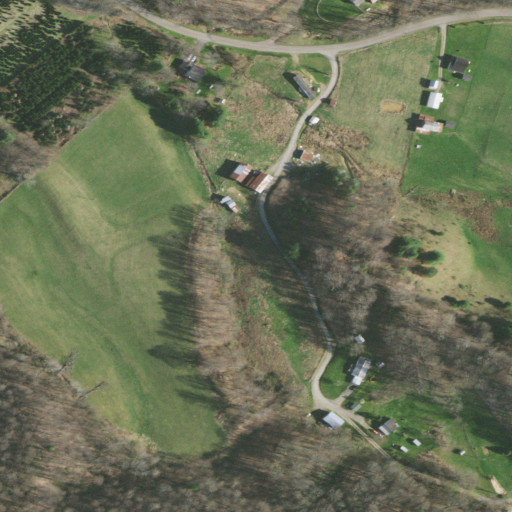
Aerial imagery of valley in Tennessee named Jones Hollow containing deciduous forest, open development, pasture, shrub, grassland, mixed forest, low intensity development, and medium intensity development